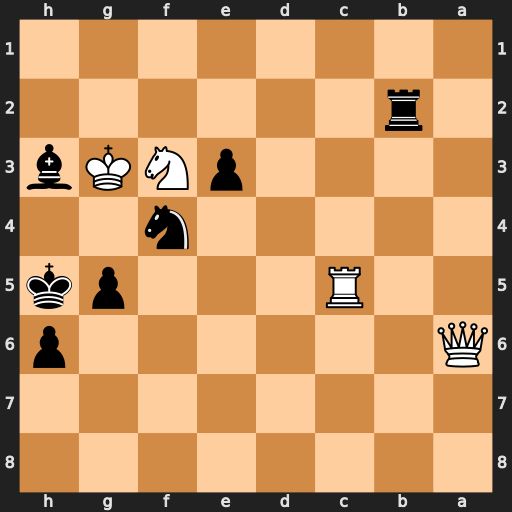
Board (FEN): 8/8/Q6p/2R3pk/5n2/4pNKb/1r6/8
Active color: b
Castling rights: -
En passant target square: -
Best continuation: Rg2#